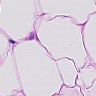
Metastatic tissue present: no